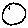
Label: moon